Question: When I entered the code 'plot(x.logis)', the output is four pictures showing together, but I am only looking for one of them. How do I plot them separately?
Here is my code:
'''
x<-c(2800,3260,66.5,195,420,840,1380,469,260,50,209.8,370,27,420,157)
y<-log10(x)
# load fitdistrplus package for using fitdist function
library(fitdistrplus)
# fit logistic distribution using MLE method
x.logis <- fitdist(y, "logis", method="mle")
plot(x.logis)
'''
This is the result of the output:

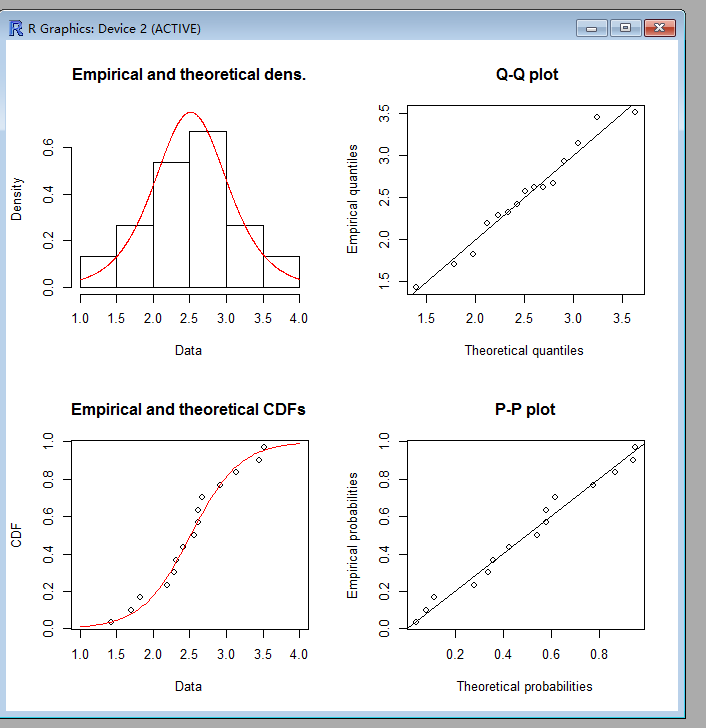
Answer: I guess what you need is 'cdfcomp', 'denscomp', 'ppcomp' and 'qqcomp'
'''
cdfcomp(x.logis, addlegend=FALSE)
denscomp(x.logis, addlegend=FALSE)
ppcomp(x.logis, addlegend=FALSE)
qqcomp(x.logis, addlegend=FALSE)
'''